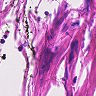
Metastatic tissue present: no